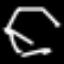
Label: octagon